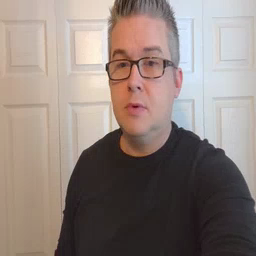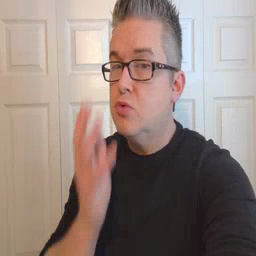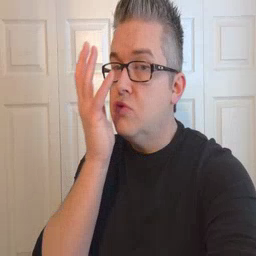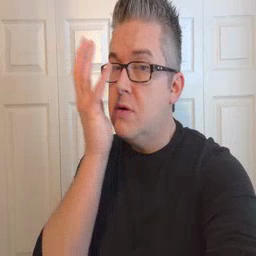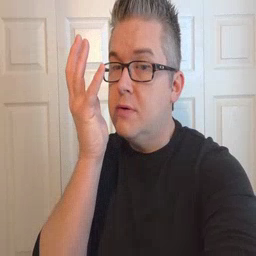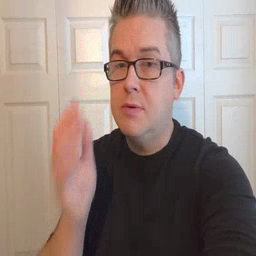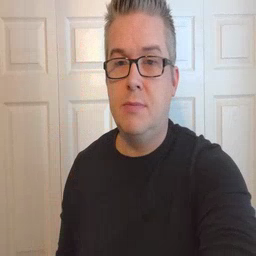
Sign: grass